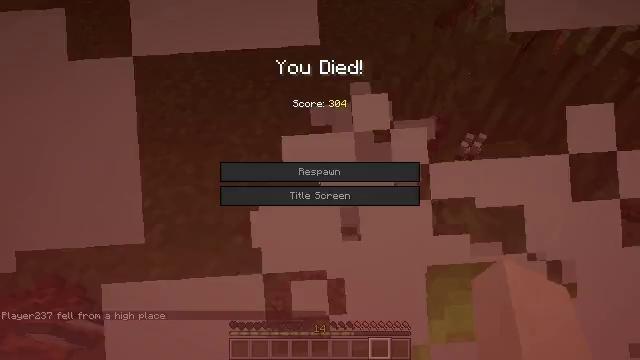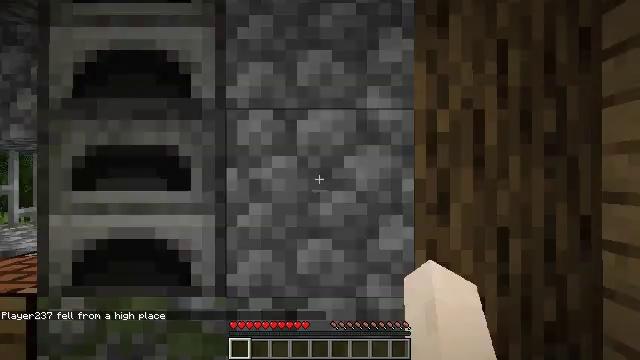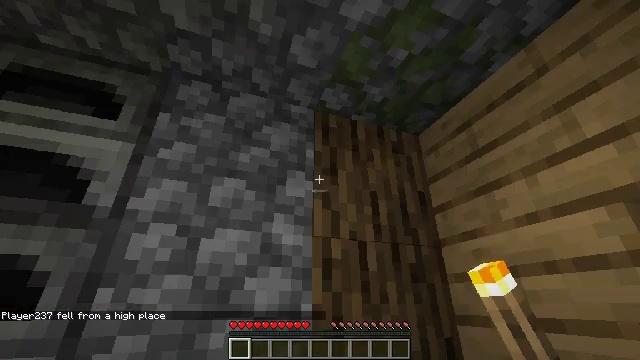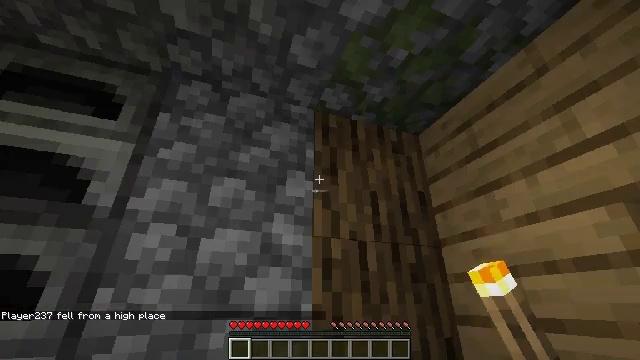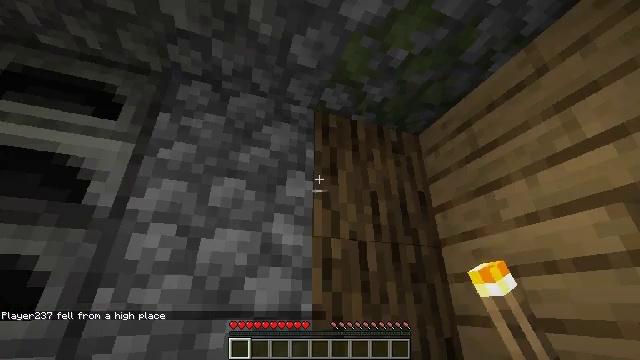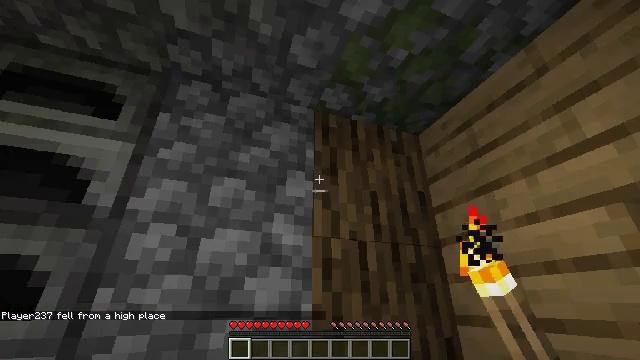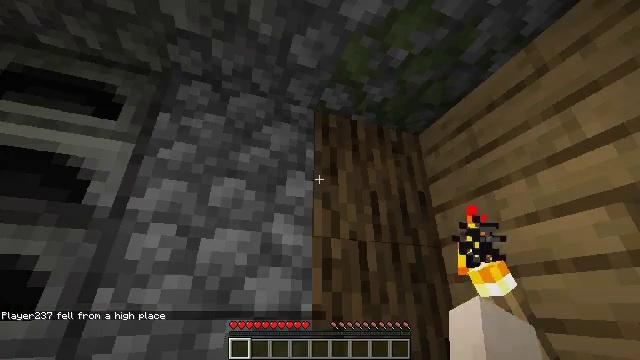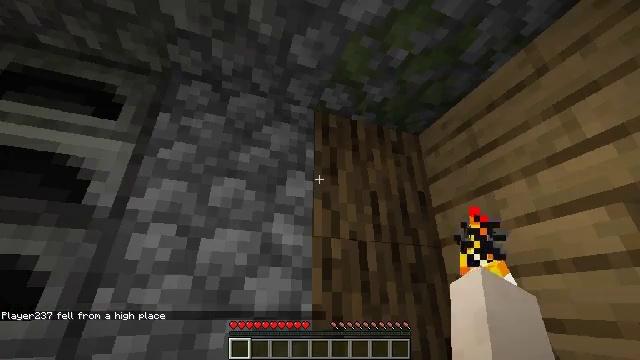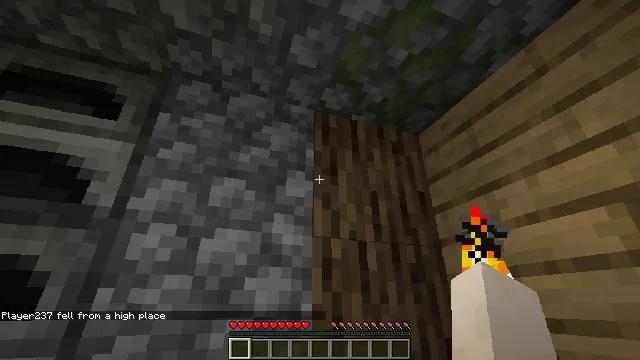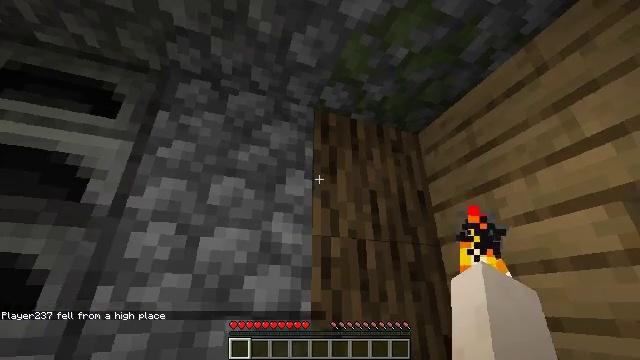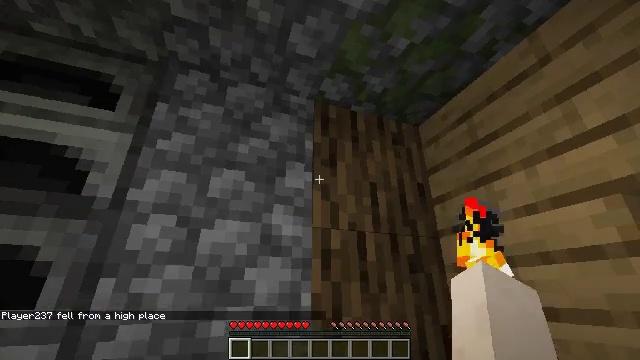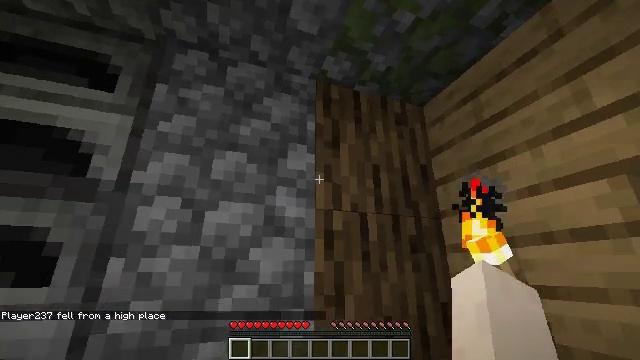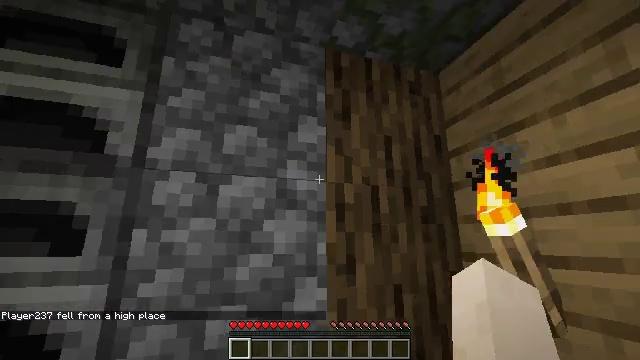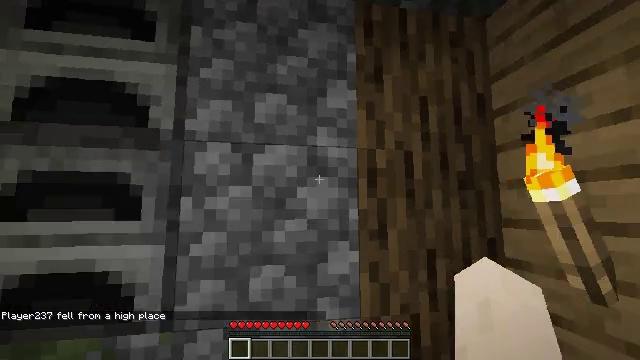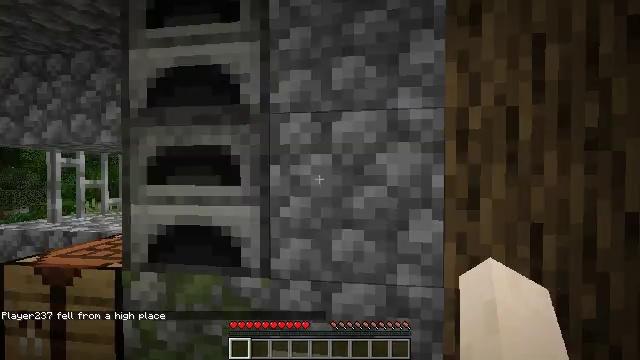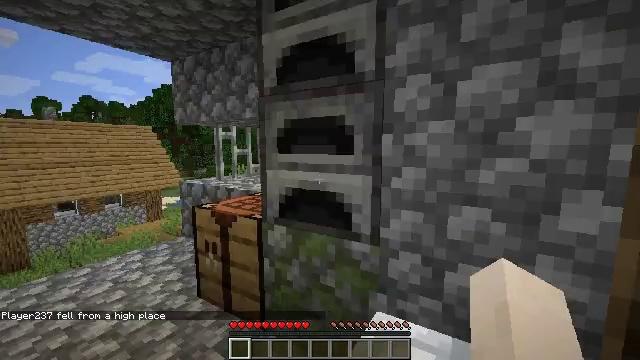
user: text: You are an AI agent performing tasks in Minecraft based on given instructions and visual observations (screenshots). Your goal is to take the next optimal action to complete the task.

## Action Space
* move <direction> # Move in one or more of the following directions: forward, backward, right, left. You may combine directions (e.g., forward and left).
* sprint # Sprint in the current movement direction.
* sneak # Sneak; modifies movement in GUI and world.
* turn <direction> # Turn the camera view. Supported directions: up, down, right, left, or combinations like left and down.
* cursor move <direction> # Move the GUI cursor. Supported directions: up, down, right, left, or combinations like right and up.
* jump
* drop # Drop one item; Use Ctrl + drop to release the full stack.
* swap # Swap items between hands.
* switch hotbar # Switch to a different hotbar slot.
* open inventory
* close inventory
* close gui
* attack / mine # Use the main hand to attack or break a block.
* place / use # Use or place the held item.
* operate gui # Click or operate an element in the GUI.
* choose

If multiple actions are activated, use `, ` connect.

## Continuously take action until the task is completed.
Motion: motion action
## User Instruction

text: Break the bell in the village.
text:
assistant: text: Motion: attack / mine
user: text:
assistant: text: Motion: turn right and up
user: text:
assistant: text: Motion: no_op
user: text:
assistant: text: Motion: no_op
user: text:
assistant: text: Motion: no_op
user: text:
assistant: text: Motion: no_op
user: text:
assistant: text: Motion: no_op
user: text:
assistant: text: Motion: no_op
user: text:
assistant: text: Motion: no_op
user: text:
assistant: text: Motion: turn down
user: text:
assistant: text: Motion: turn down
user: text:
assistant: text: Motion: turn left and down
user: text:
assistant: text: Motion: turn left and down
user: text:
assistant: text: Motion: turn left and down
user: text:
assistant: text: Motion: turn left and down
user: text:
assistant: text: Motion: turn left and down
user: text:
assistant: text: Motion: turn left and down
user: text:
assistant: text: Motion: turn left and up
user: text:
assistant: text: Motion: turn right and up
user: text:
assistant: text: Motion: turn right and up
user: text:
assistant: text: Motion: no_op
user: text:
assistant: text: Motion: no_op
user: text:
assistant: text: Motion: turn right
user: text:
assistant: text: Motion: turn left and down
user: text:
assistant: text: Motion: turn left and down
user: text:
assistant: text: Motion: turn down
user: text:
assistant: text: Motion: no_op
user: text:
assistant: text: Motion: no_op
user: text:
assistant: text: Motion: move forward
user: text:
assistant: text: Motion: move forward